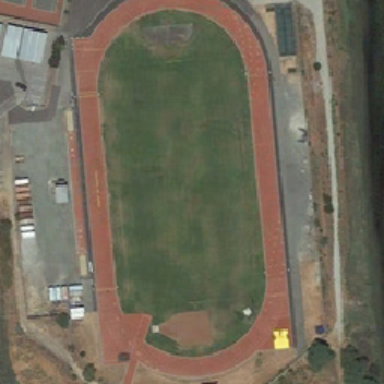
Lawn grew a lot of green grass .